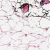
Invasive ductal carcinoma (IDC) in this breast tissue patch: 0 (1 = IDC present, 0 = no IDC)